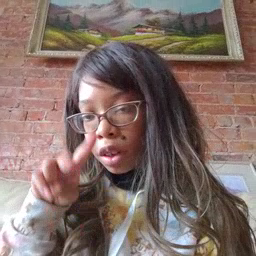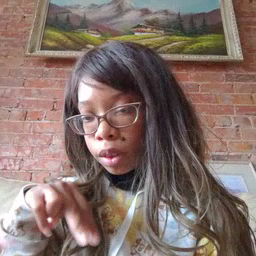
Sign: read